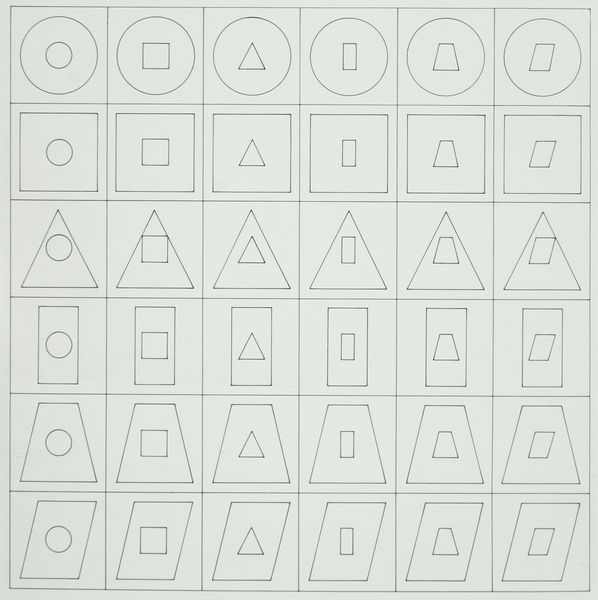
Titel: All Combinations of six Geometric Figures
Künstler: Sol Lewitt
Standort: New York
Institution: Collection Dr. and Mrs. Aaron H. Esman
Schlagwörter: formen, rechtecke, rechteck, kreise, quadrate, raute, dreiecke, geometrie, lewitt, trapez, forme, trapeze, iq test, kombiniert, rectecke